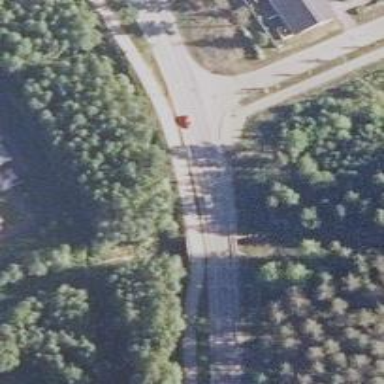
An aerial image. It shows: Uncontrolled crossing on the road.